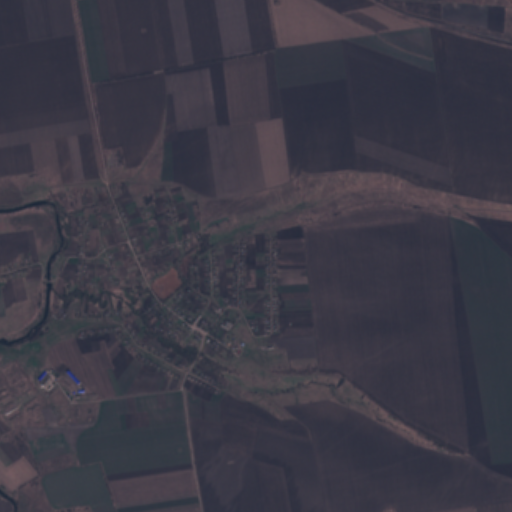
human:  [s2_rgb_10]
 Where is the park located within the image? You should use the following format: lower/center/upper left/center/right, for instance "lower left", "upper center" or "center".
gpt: The park is located in the upper left of the image.
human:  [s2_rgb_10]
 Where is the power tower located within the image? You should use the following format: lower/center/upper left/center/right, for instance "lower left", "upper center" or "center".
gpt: There is no power tower in the image.